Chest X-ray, PA view. Patient: 28 years old, sex M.
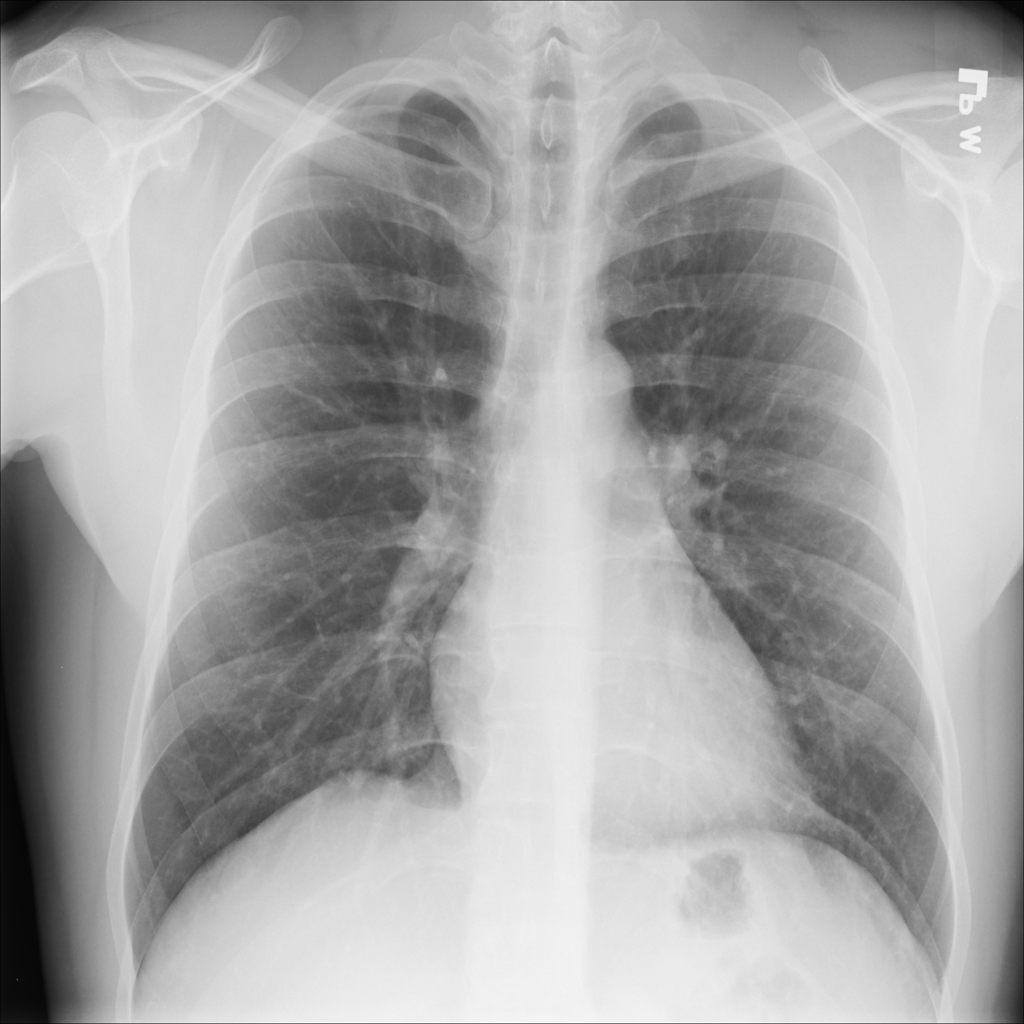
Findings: No Finding